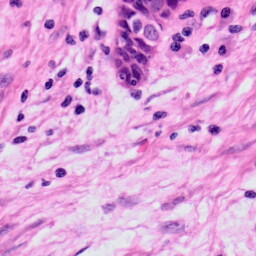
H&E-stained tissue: Skin